Question: I build an app with four tabs and, as a consequence, four fragments. In the first fragment, I have a sliding menu and I throw with a custom icon in the actionbar. The problem is that in the others fragments, I want to stablish other custom icon to return to the first fragment but I don't know what to do...
This is my styles.xml with my custom icon for the sliding menu:
'''
<!-- Application theme. -->
<style name="AppTheme" parent="AppBaseTheme">
<item name="android:homeAsUpIndicator">@drawable/menu32</item>
</style>
'''
The java code works well but I don't know how to change the icon dynamically.
This is what I have:

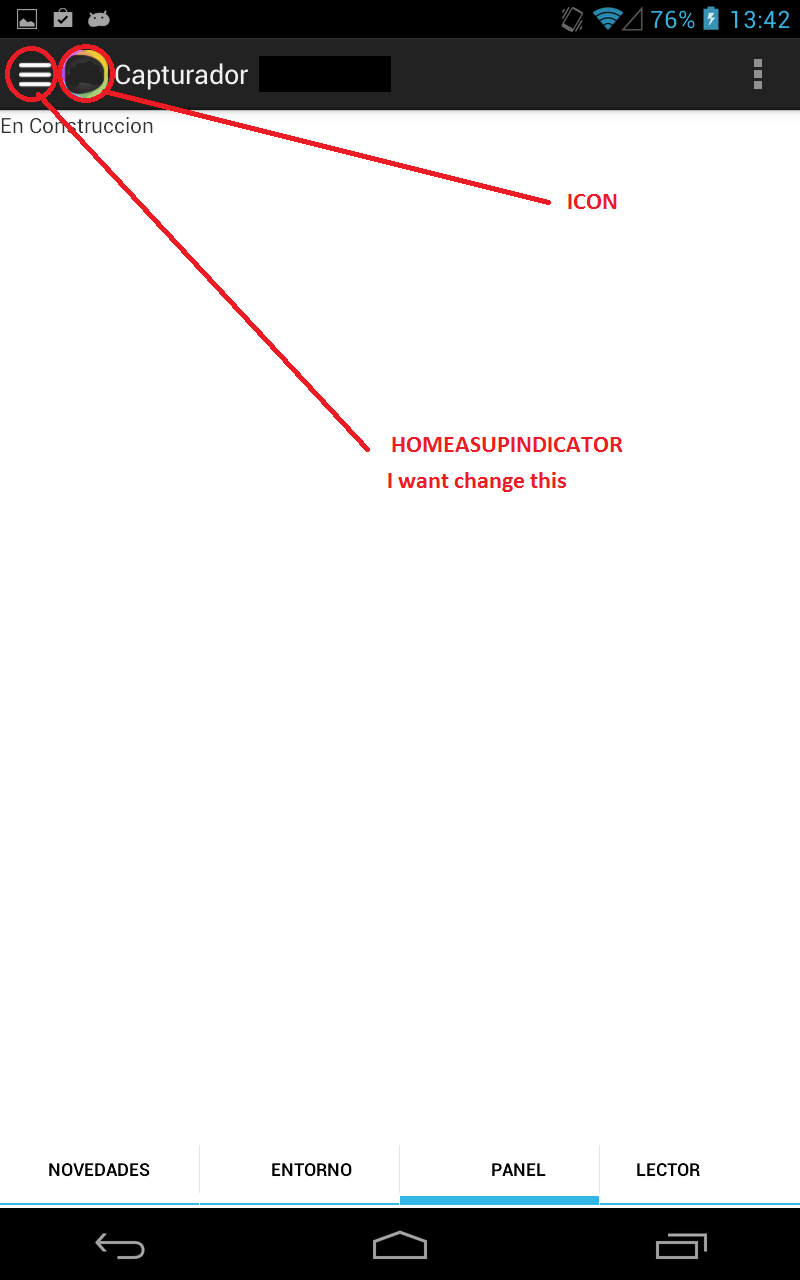
Answer: You can use the following in your fragments:
'''
Actionbar ab = getActivity().getActionBar();
ab.setIcon(icon);
'''
Where 'icon' is a Drawable or a resource id, when the up indicator is a part of your icon.
You can also use <URL> if you use API level > 11:
'''
getActivity().getActionBar().setHomeAsUpIndicator(resId);
'''
If your API level is lower, then I suggest you make use of ActionbarSherlock.